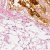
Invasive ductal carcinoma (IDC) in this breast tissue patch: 0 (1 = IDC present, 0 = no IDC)